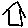
Label: house